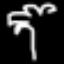
Label: palm tree